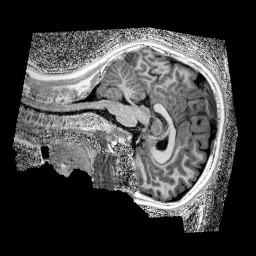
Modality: UNIT1_denoised
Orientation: sagittal
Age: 9
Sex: male
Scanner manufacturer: siemens
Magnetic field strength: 3 T
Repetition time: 4 s
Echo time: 0.00299 s